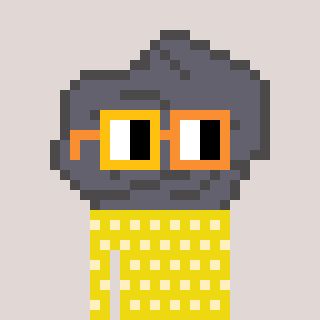
a pixel art character with square yellow and orange glasses, a rock-shaped head and a yellow-colored body on a warm background